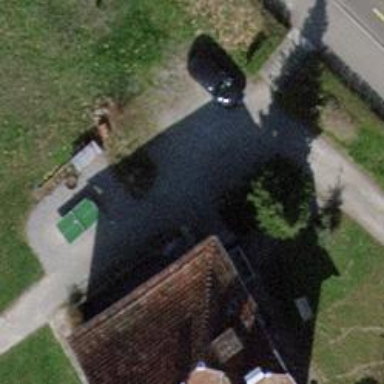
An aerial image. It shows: Cobblestone footway with no sidewalk.